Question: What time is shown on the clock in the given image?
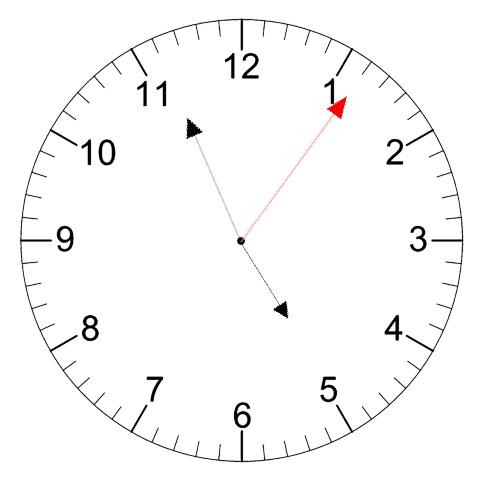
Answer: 04:56:06